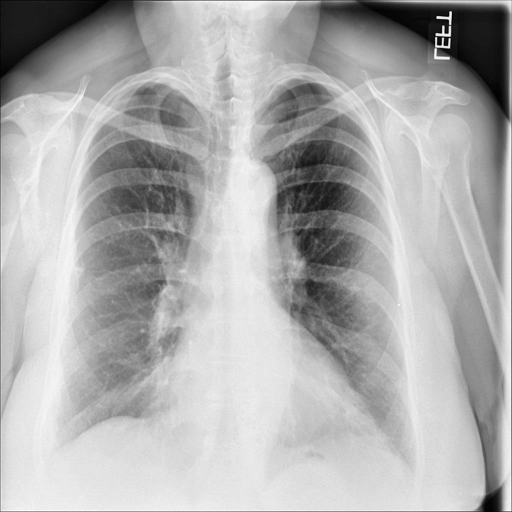
Finding: NORMAL